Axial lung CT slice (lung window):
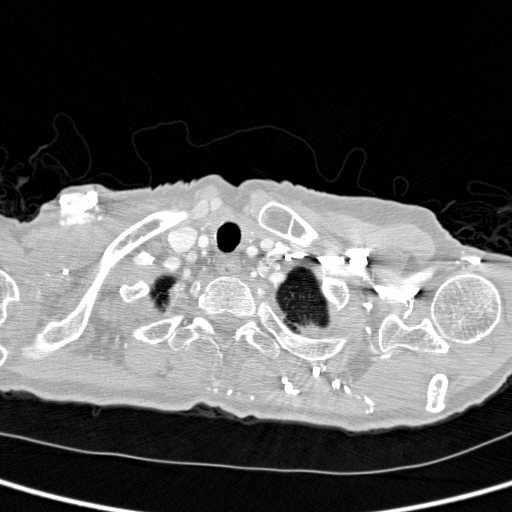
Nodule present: no